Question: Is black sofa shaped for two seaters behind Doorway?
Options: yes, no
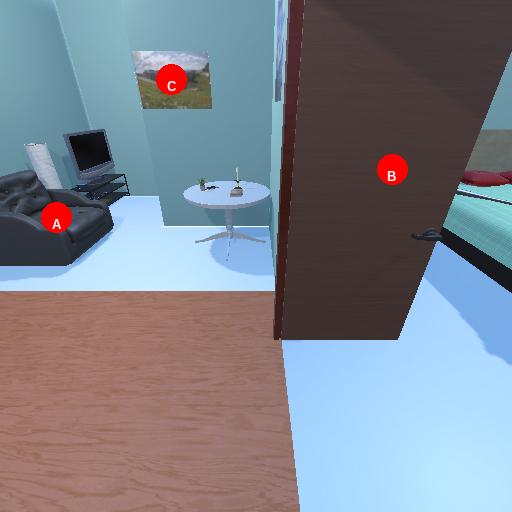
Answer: yes